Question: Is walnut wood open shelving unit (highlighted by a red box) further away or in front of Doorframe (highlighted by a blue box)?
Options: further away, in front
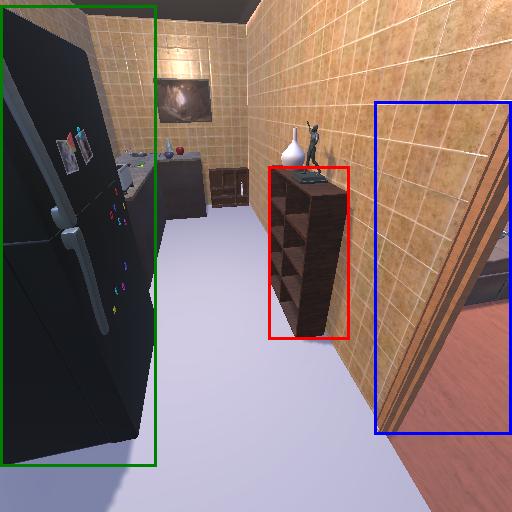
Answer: further away